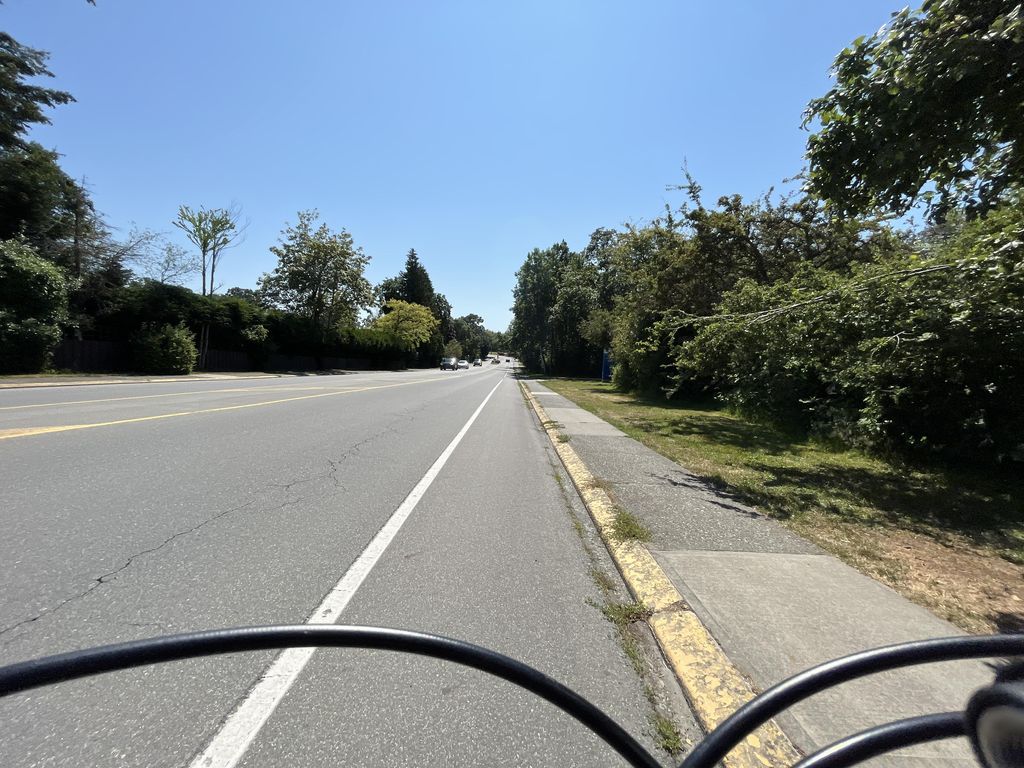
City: victoria